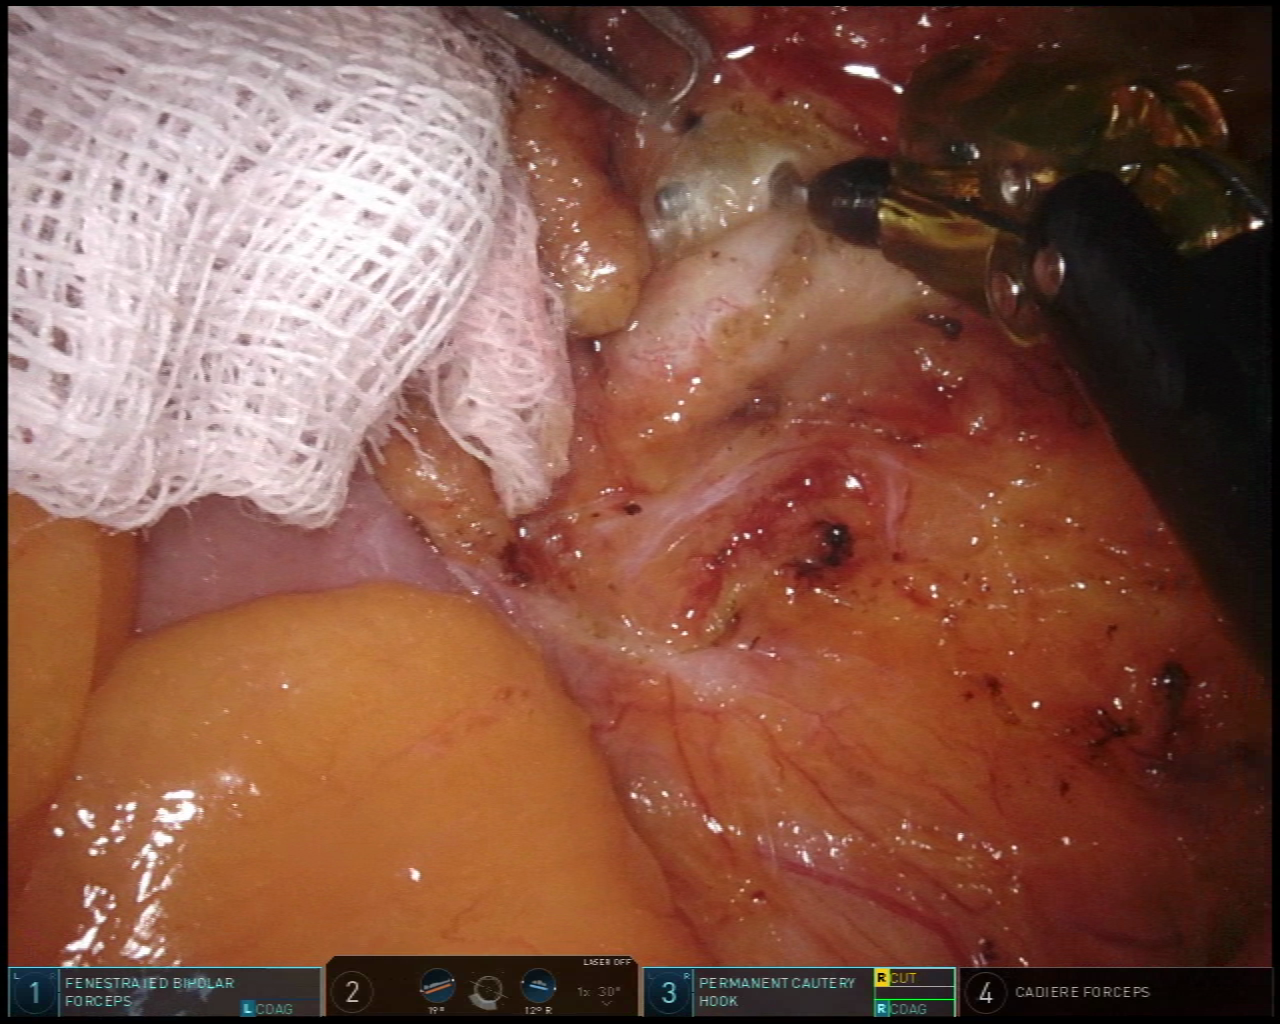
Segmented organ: inferior_mesenteric_artery
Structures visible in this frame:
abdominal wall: no
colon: no
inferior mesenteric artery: yes
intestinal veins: no
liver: no
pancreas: no
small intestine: yes
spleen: no
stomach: no
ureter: no
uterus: no
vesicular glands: no